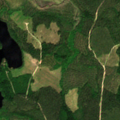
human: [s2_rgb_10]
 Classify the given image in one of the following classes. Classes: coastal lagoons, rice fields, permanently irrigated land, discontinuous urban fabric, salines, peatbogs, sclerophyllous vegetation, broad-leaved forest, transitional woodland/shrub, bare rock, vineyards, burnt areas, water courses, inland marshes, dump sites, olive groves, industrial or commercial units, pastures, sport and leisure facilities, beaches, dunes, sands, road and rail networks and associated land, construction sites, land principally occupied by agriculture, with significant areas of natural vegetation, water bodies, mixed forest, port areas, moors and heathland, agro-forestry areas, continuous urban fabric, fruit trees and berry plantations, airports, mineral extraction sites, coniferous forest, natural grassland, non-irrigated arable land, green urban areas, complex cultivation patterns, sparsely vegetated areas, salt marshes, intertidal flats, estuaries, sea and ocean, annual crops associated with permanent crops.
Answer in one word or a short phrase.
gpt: coniferous forest, water bodies